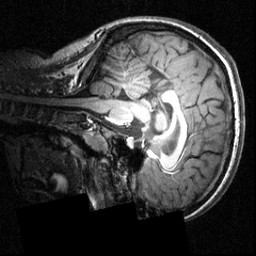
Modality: T1w
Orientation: sagittal
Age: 20
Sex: female
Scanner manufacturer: siemens
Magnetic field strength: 3.951 T
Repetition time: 1.5 s
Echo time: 0.00335 s